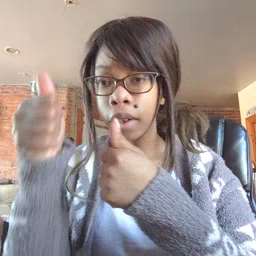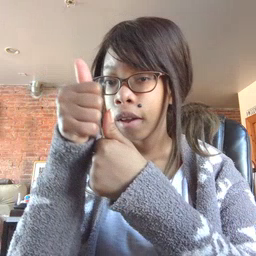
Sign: every